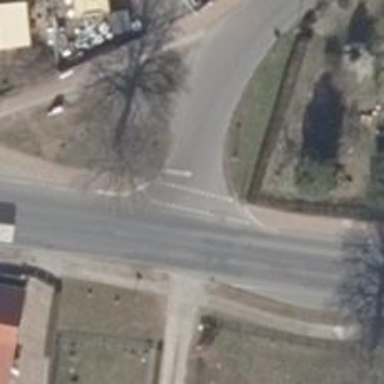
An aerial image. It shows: Road with stop sign.